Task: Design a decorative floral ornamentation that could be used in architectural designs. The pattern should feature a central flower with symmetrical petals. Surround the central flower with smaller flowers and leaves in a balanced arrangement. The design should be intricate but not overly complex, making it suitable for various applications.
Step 428:
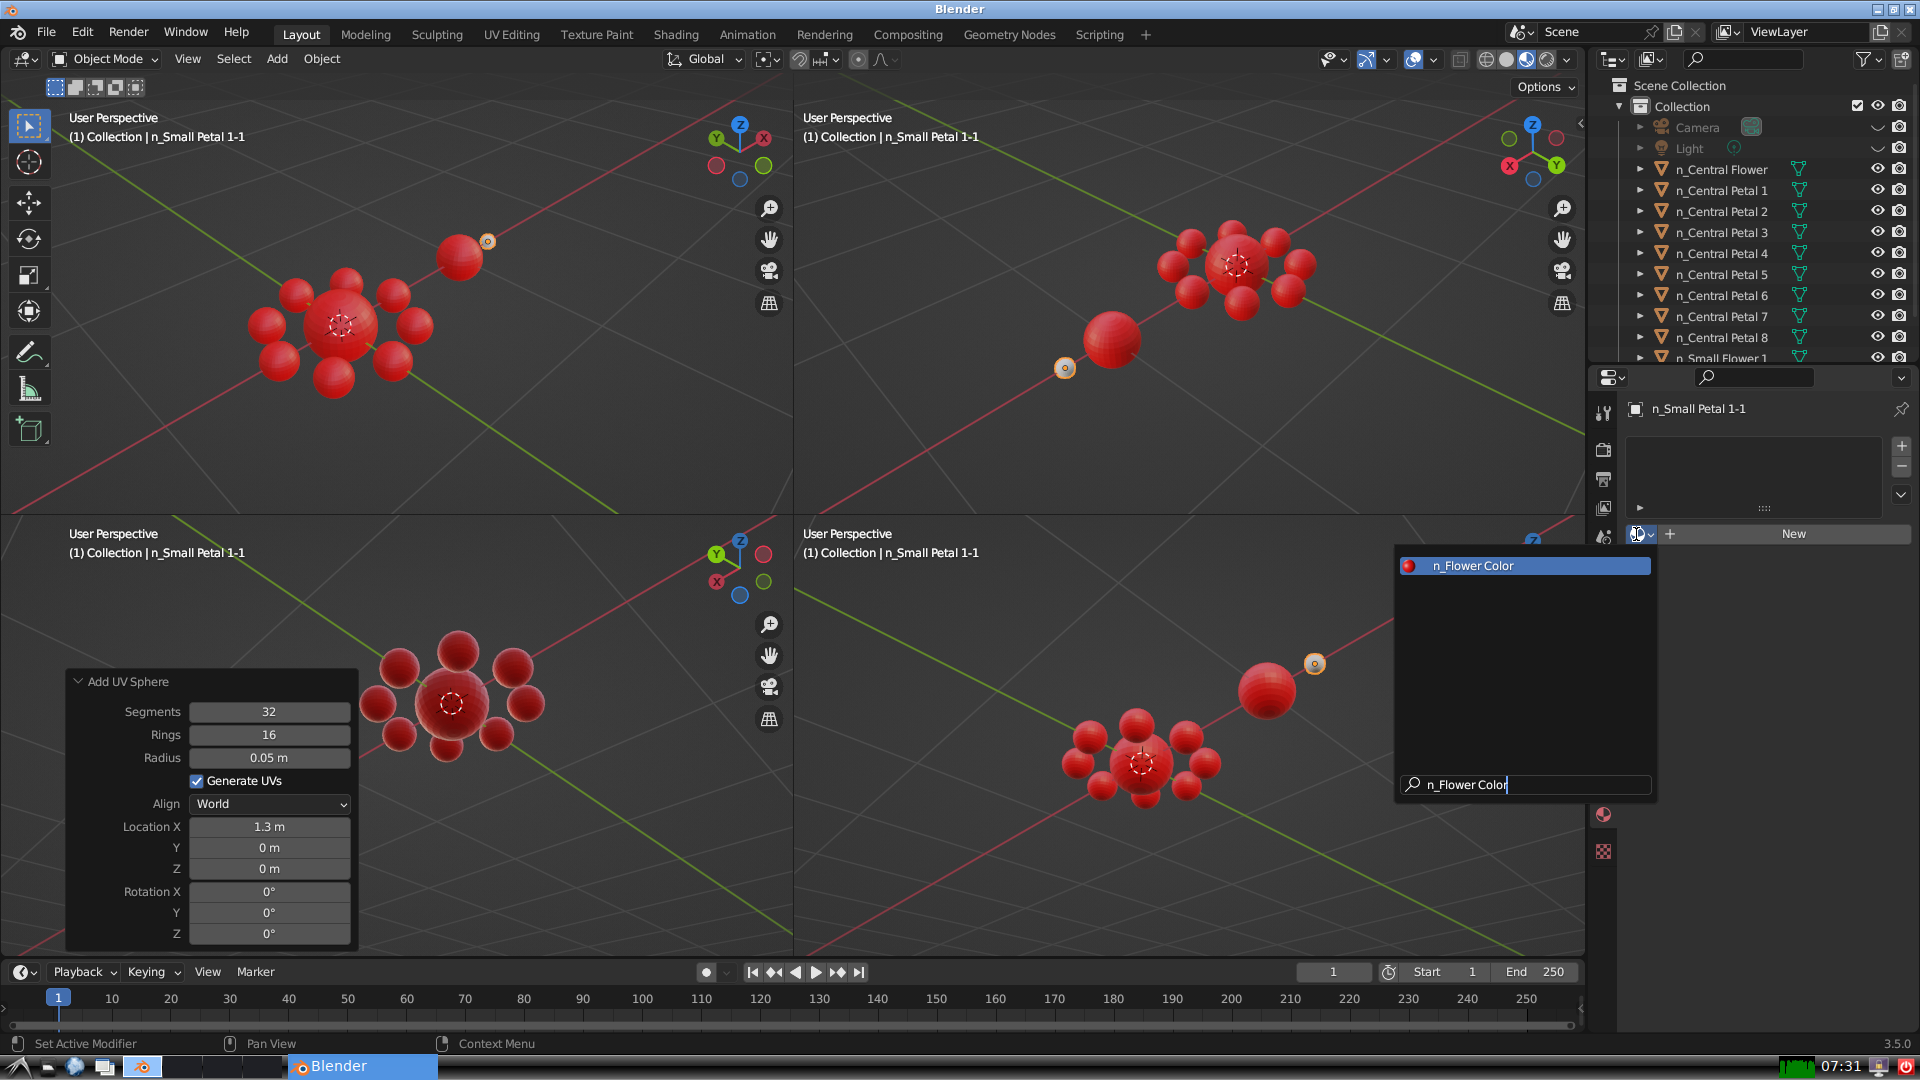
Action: {"key_press": ['Return']}